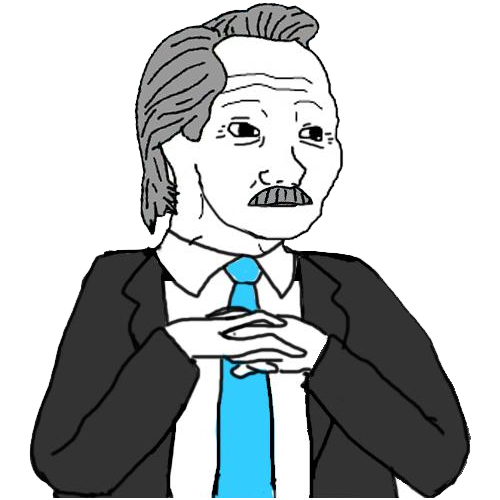
Label: 5_Abusive_Wife